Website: slack
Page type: payment
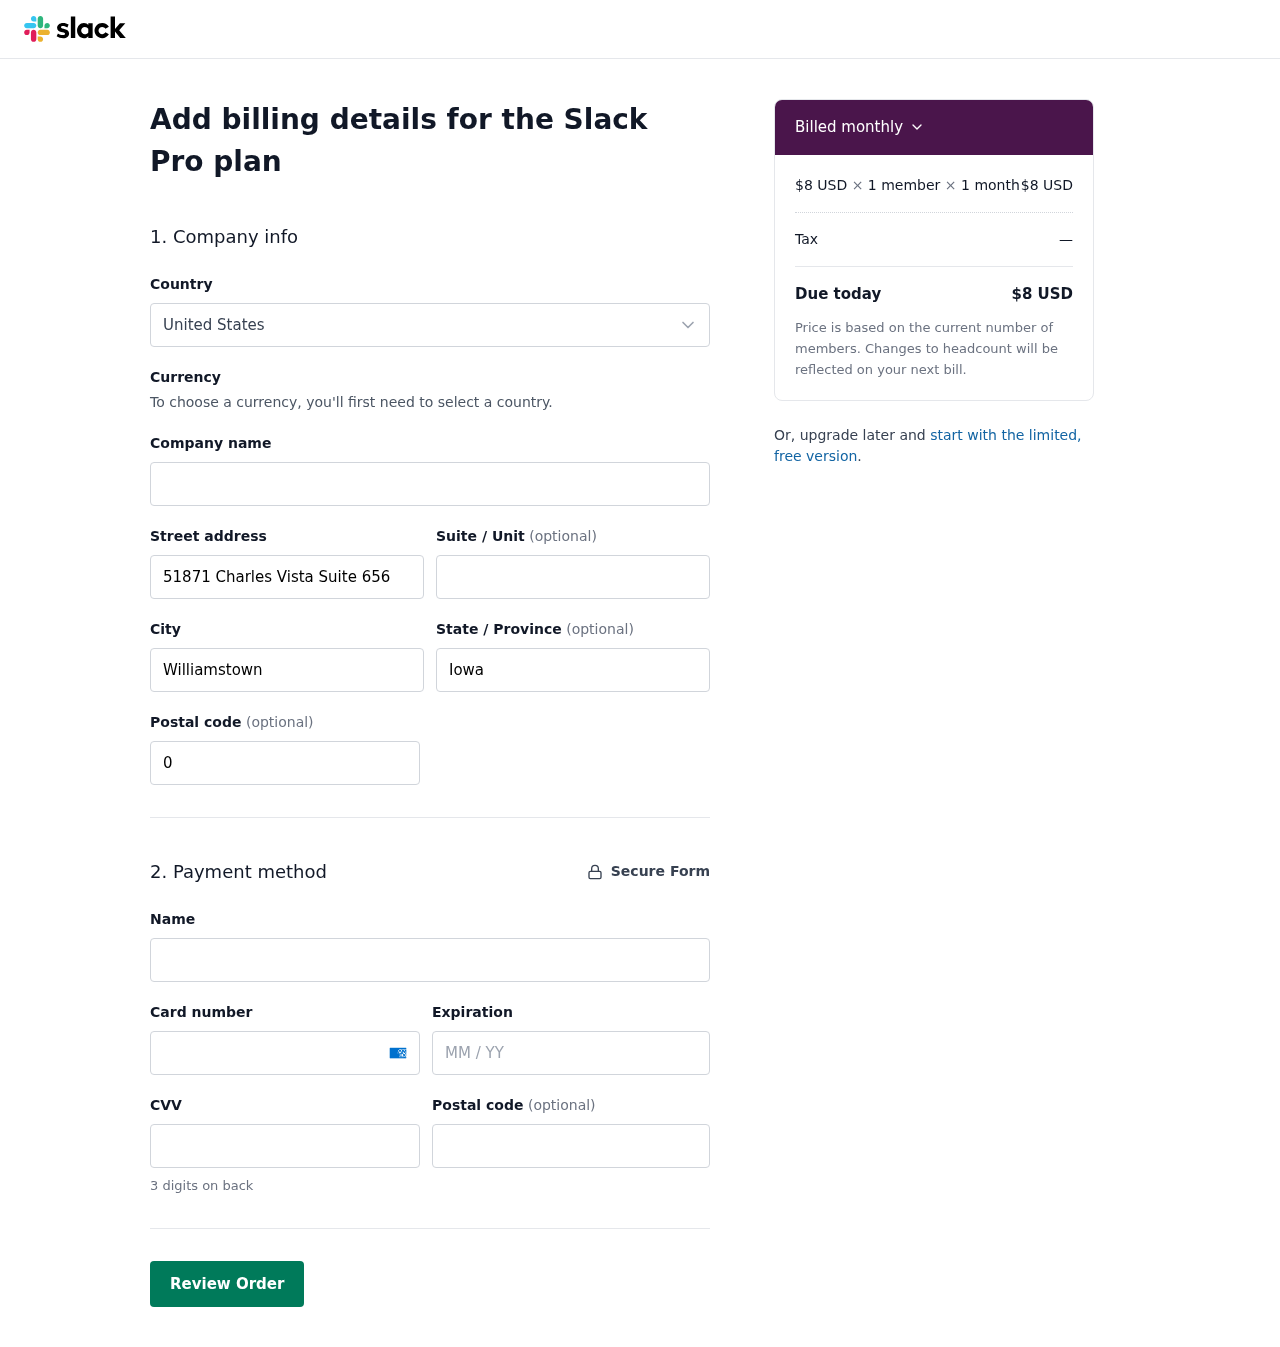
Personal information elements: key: PII_COUNTRY
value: United States
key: PII_STREET
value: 51871 Charles Vista Suite 656
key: PII_CITY
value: Williamstown
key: PII_STATE
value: Iowa
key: PII_POSTCODE
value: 01570
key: PII_FULLNAME
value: Brooke Holland
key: PII_CARD_NUMBER
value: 3460 2299 8327 602
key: PII_CARD_EXPIRY
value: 08/30
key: PII_CARD_CVV
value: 1866
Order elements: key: ORDER_PRICE_PER_MEMBER
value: $8 USD
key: ORDER_NUM_MEMBERS
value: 1 member
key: ORDER_NUM_MONTHS
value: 1 month
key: ORDER_SUBTOTAL
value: $8 USD
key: ORDER_TAX
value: —
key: ORDER_TOTAL
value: $8 USD